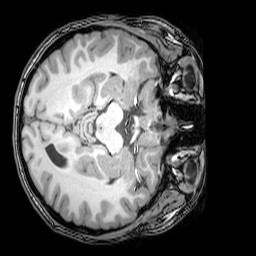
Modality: T1w
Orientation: axial
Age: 25
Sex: female
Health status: healthy
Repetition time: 0.081 s
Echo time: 0.037 s